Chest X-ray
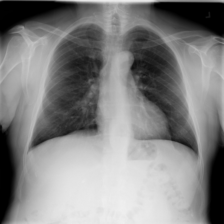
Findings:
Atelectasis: negative
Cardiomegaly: negative
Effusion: negative
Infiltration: negative
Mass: negative
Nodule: negative
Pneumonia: negative
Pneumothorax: negative
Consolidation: negative
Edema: negative
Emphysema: negative
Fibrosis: negative
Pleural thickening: negative
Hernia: negative